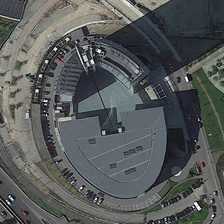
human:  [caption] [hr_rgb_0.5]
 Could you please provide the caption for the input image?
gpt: an oval gray center building is near several green trees and meadows .

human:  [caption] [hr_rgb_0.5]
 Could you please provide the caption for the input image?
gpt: an oval gray center building is near several green trees and meadows .

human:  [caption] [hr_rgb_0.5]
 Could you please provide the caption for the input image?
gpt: dark green trees surround the large green center .

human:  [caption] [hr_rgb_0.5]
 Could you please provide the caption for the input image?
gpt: the center is a total of four layers, a red square structure .

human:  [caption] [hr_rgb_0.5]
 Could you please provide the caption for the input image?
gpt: the center is a total of four layers, a red square structure .